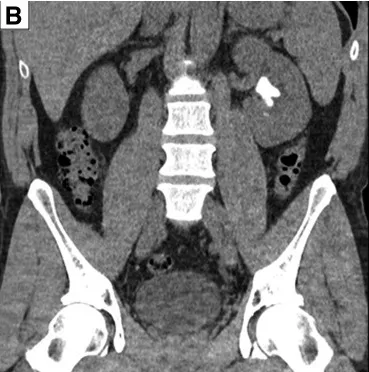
CT scan showing the progression of the left renal calculus from two 5 mm stones to a large staghorn calculus. (B) Noncontrast CT scan showing the 3.4 x 2 cm left staghorn calculus.
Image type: radiology (ct)